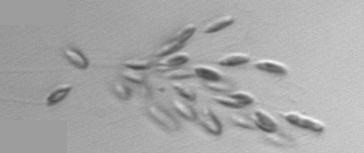
Label: Dinobryon